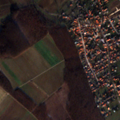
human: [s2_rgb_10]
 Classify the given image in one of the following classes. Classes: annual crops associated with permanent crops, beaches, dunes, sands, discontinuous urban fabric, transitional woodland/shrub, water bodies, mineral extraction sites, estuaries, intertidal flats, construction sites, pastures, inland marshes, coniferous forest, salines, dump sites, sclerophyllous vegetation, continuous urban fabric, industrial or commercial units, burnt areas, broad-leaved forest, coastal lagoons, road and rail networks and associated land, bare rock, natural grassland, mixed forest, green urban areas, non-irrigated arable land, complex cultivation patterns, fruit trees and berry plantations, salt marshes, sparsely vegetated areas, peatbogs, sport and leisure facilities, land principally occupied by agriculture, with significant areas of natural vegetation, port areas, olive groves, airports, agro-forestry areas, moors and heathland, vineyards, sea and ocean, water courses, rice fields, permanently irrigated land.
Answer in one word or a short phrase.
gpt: discontinuous urban fabric, non-irrigated arable land, vineyards, broad-leaved forest